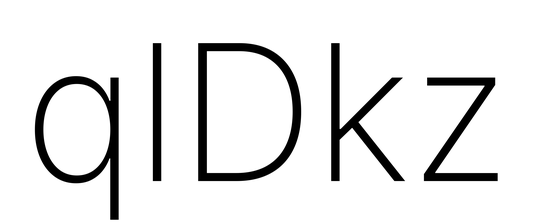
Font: Inter_ExtraLight